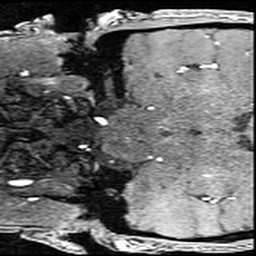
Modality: angio
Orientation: coronal
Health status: ill
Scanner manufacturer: siemens
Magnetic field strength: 3 T
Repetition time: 0.023 s
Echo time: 0.00418 s